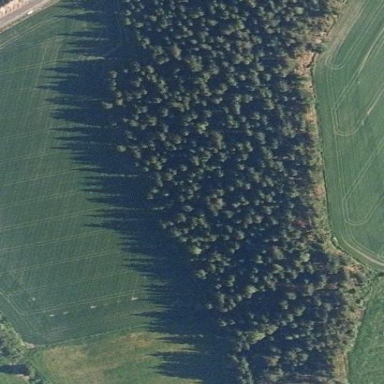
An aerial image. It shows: Beautiful woodland area.